Question: I am new to programming in c++ so can you please help me out? My code doesn't compile
and I can't figure out the errors. This is the implementation file I wrote :
'''
# include <algorithm>
#include <cassert>
#include "sequence1.h" // See below
using namespace std;
namespace main_savitch_3{
const sequence::size_type sequence:: CAPACITY;
sequence::sequence(){
current_index = 0;
used = 0;
}
void sequence::start(){
current_index= 0;
}
void sequence::advance(){
if (is_item()== true)
{current_index++;
}
}
void sequence::insert(const value_type& entry){
int i;
assert (size()< CAPACITY);
if (is_item() == false){
current_index=0;}
for (i= used, i>current_index,i--){
data[i] = data [i-1];}
data[current_index]= entry;
used++;
}
void sequence:: attach(const value_type& entry){
int i;
assert (size()< CAPACITY);
if (is_item() == false){
data[used-1]= entry;}
for (i= used, i> current_index, i--){
data[i]= data[i+1];
}
data[current_index]= entry;
used++;
}
void sequence::remove_current(){
int i;
assert(is_item()== true);
for (i= current_index + 1, i< used - 1, i++){
data [i]= data[i+1];
used--;
}
}
sequence::size_type sequence::size() const{
return used;}
bool is_item() const {
if(current_index< used){
return true;}
}
sequence::value_type sequence:: current() const{
return data[current_index];}
}
'''
Here is the header file provided for my homework
'''
// FILE: sequence1.h
/*
CLASS PROVIDED: sequence (part of the namespace main_savitch_3)
There is no implementation file provided for this class since it is
an exercise from Section 3.2 of "Data Structures and Other Objects Using C++"
TYPEDEFS and MEMBER CONSTANTS for the sequence class:
typedef ____ value_type
sequence::value_type is the data type of the items in the sequence. It
may be any of the C++ built-in types (int, char, etc.), or a class with a
default constructor, an assignment operator, and a copy constructor.
typedef ____ size_type
sequence::size_type is the data type of any variable that keeps track of
how many items are in a sequence.
static const size_type CAPACITY = _____
sequence::CAPACITY is the maximum number of items that a sequence can hold.
CONSTRUCTOR for the sequence class:
sequence( )
Postcondition: The sequence has been initialized as an empty sequence.
MODIFICATION MEMBER FUNCTIONS for the sequence class:
void start( )
Postcondition: The first item on the sequence becomes the current item
(but if the sequence is empty, then there is no current item).
void advance( )
Precondition: is_item returns true.
Postcondition: If the current item was already the last item in the
sequence, then there is no longer any current item. Otherwise, the new
current item is the item immediately after the original current item.
void insert(const value_type& entry)
Precondition: size( ) < CAPACITY.
Postcondition: A new copy of entry has been inserted in the sequence
before the current item. If there was no current item, then the new entry
has been inserted at the front of the sequence. In either case, the newly
inserted item is now the current item of the sequence.
void attach(const value_type& entry)
Precondition: size( ) < CAPACITY.
Postcondition: A new copy of entry has been inserted in the sequence after
the current item. If there was no current item, then the new entry has
been attached to the end of the sequence. In either case, the newly
inserted item is now the current item of the sequence.
void remove_current( )
Precondition: is_item returns true.
Postcondition: The current item has been removed from the sequence, and the
item after this (if there is one) is now the new current item.
CONSTANT MEMBER FUNCTIONS for the sequence class:
size_type size( ) const
Postcondition: The return value is the number of items in the sequence.
bool is_item( ) const
Postcondition: A true return value indicates that there is a valid
"current" item that may be retrieved by activating the current
member function (listed below). A false return value indicates that
there is no valid current item.
value_type current( ) const
Precondition: is_item( ) returns true.
Postcondition: The item returned is the current item in the sequence.
VALUE SEMANTICS for the sequence class:
Assignments and the copy constructor may be used with sequence objects.
*/
#ifndef MAIN_SAVITCH_SEQUENCE_H
#define MAIN_SAVITCH_SEQUENCE_H
#include <cstdlib> // Provides size_t
namespace main_savitch_3
{
class sequence
{
public:
// TYPEDEFS and MEMBER CONSTANTS
typedef double value_type;
typedef std::size_t size_type;
static const size_type CAPACITY = 30;
// CONSTRUCTOR
sequence( );
// MODIFICATION MEMBER FUNCTIONS
void start( );
void advance( );
void insert(const value_type& entry);
void attach(const value_type& entry);
void remove_current( );
// CONSTANT MEMBER FUNCTIONS
size_type size( ) const;
bool is_item( ) const;
value_type current( ) const;
private:
value_type data[CAPACITY];
size_type used;
size_type current_index;
};
}
#endif
'''
These are the mistakes the compiler gives me. How can I fix them and are there any logical errors in my code?

Thank you for your time
this is the link to the sequence_exam file that will be used to grade me www-cs.ccny.cuny.edu/~esther/CSC212/HW/sequence_exam.cxx. when i use jgrasp and compile and link the header file, the implementation file, and the exam code i get undefined reference to main_savitch_3::sequence to all my functions. Am i compiling it wrong? Otherwise my implementation compiles perfectly
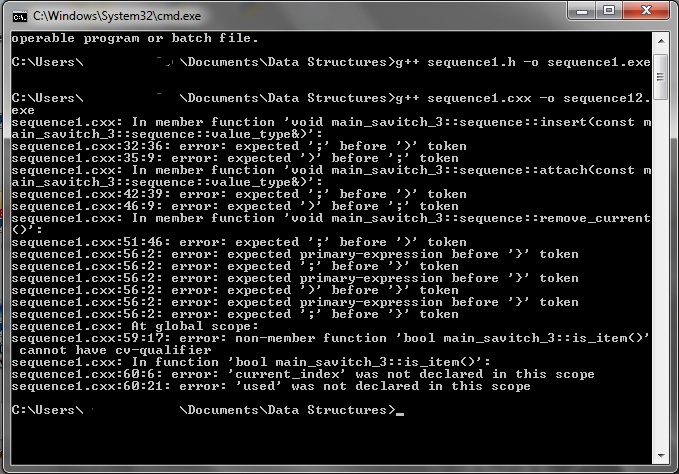
Answer: You should look around closer first, but here's the top error for you ;)
'''
for (i= used, i>current_index,i--){
'''
should be
'''
for (i = used; i > current_index; i--)
'''
Also,
'''
bool is_item() const {
if(current_index< used){
return true;
}
}
'''
should be:
'''
bool sequence::is_item() const {
if(current_index< used){
return true;
}
}
'''
the way you had it, it wasn't a member function - so it said "non-member function cannot have cv-qualifier, meaning you cant declare a non-member function const because const is for protecting data members and non-class functions don't have data members.